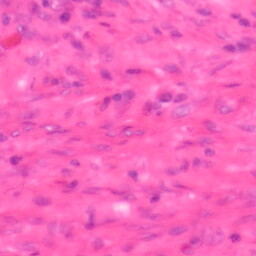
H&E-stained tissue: Colon